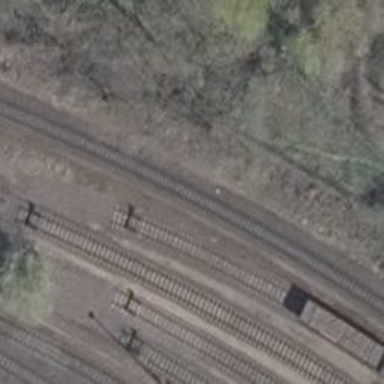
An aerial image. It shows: Railway spur service.